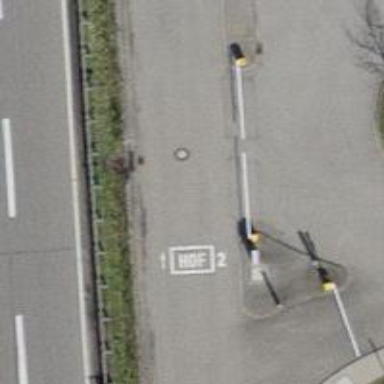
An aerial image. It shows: Lift gate barrier.